Question: When presenting a ViewController modally with a storyboard segue, the previous ViewController bleeds through.
UIViewController B presents UIViewController C modally. Both of them have 'UIScrollView' (if that matters). When I get to ViewController C, it's almost as though the the entire view is just a tiny bit smaller so that the previous ViewController bleeds through. It looks something like this:

The bottom light grey is part of the previous controller. The way I actually confirmed it was the previous view controller is I added this method to it:
'''
- (void)touchesBegan:(NSSet *)touches withEvent:(UIEvent *)event {
NSLog(@"I'm being touched!");
}
'''
This only occurs in iOS 7 and not on iOS 8.
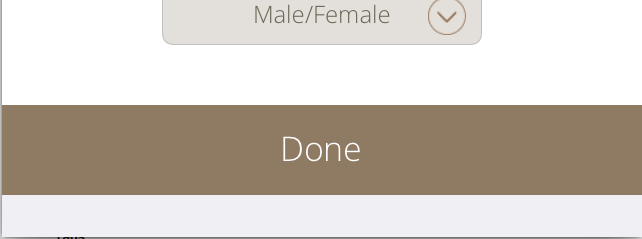
Answer: Well, turns out the reason this was occurring was because I had something similar to this in the appdelegate to get black status bars:
'''
if ([[[UIDevice currentDevice] systemVersion] floatValue] >= 7) {
[application setStatusBarStyle:UIStatusBarStyleLightContent];
[application setStatusBarHidden:NO withAnimation:UIStatusBarAnimationFade];
self.window.clipsToBounds =YES;
self.window.frame =CGRectMake(0,20,self.window.frame.size.width,self.window.frame.size.height-20);
}
'''
This was an issue because it was changing the entire window size. It wasn't causing an issue in the first view, but fo some reason it was causing an issue during modal segue's. So to fix it I changed it to something similar to:
'''
if (IS_IOS7) {
UIView *addStatusBar = [[UIView alloc] init];
addStatusBar.frame = CGRectMake(0, 0, 320, 20);
addStatusBar.backgroundColor = [UIColor colorWithRed:0 green:0 blue:0 alpha:1]; //You can give your own color pattern
[self.window.rootViewController.view addSubview:addStatusBar];
}
'''
This method seemed to work better because instead of changing the window size, I was simply adding a UIView that was black to the top of the frame. This kept the window size the same and no more bleeding through.